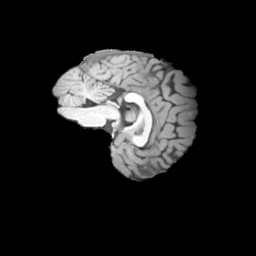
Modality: T1w
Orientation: sagittal
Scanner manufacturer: siemens
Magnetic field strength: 3 T
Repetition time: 2 s
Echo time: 0.0024 s